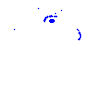
Particle: electron